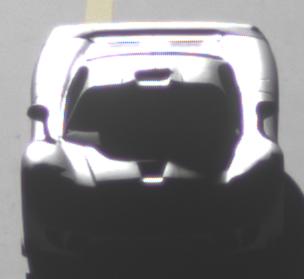
Make: Saleen
Model: S7
Detailed model: -
Model produced from: 2000
Model produced until: 2008
Doors: 2
Color: white
Road condition: dry road
Daytime: morning or afternoon
Contrast: high contrast